Question: I'm getting this warning when trying to submit my app:

> WARNING ITMS-9000: "This bundle is invalid. The value for key
CFBundleVersion [3.3.9.2014.08.20] int the info.plist file must be a
period separated list of at most non-negative integers."
This is the first time I'm seeing this after a lot of submissions with that versioning format.
Is something changed regarding CFBundleVersion ?
I'm guessing the wasn't always there? or apple just started warning us about it?
From the <URL>:
> CFBundleVersionCFBundleVersion (String - iOS, OS X) specifies the build version
number of the bundle, which identifies an iteration (released or
unreleased) of the bundle. The build version number should be a string
comprised of three non-negative, period-separated integers with the
first integer being greater than zero. The string should only contain
numeric (0-9) and period (.) characters. Leading zeros are truncated
from each integer and will be ignored (that is, 1.02.3 is equivalent
to 1.2.3). This key is not localizable.
Apparently CFBundleVersion was changed as you can see <URL>.
It's a shame that I need to search WayBackMachine for something like that while Apple's "Document Revision History" says nothing about it.
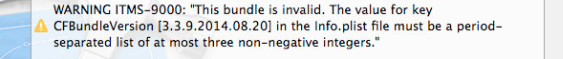
Answer: Apparently CFBundleVersion was changed as you can see <URL>.
It's a shame that I need to search WayBackMachine for something like that while Apple's "Document Revision History" says nothing about it.